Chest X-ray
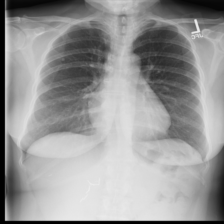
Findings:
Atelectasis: negative
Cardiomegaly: negative
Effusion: negative
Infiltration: negative
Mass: negative
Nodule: positive
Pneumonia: negative
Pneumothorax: negative
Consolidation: negative
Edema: negative
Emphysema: negative
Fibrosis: negative
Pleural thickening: negative
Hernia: negative